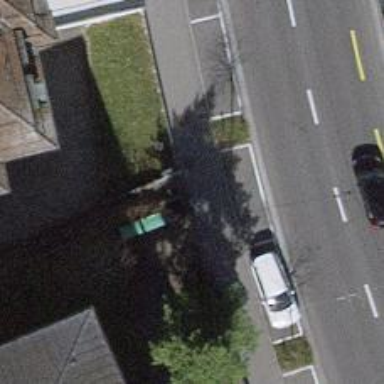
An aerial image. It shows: Cycle barrier.